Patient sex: F
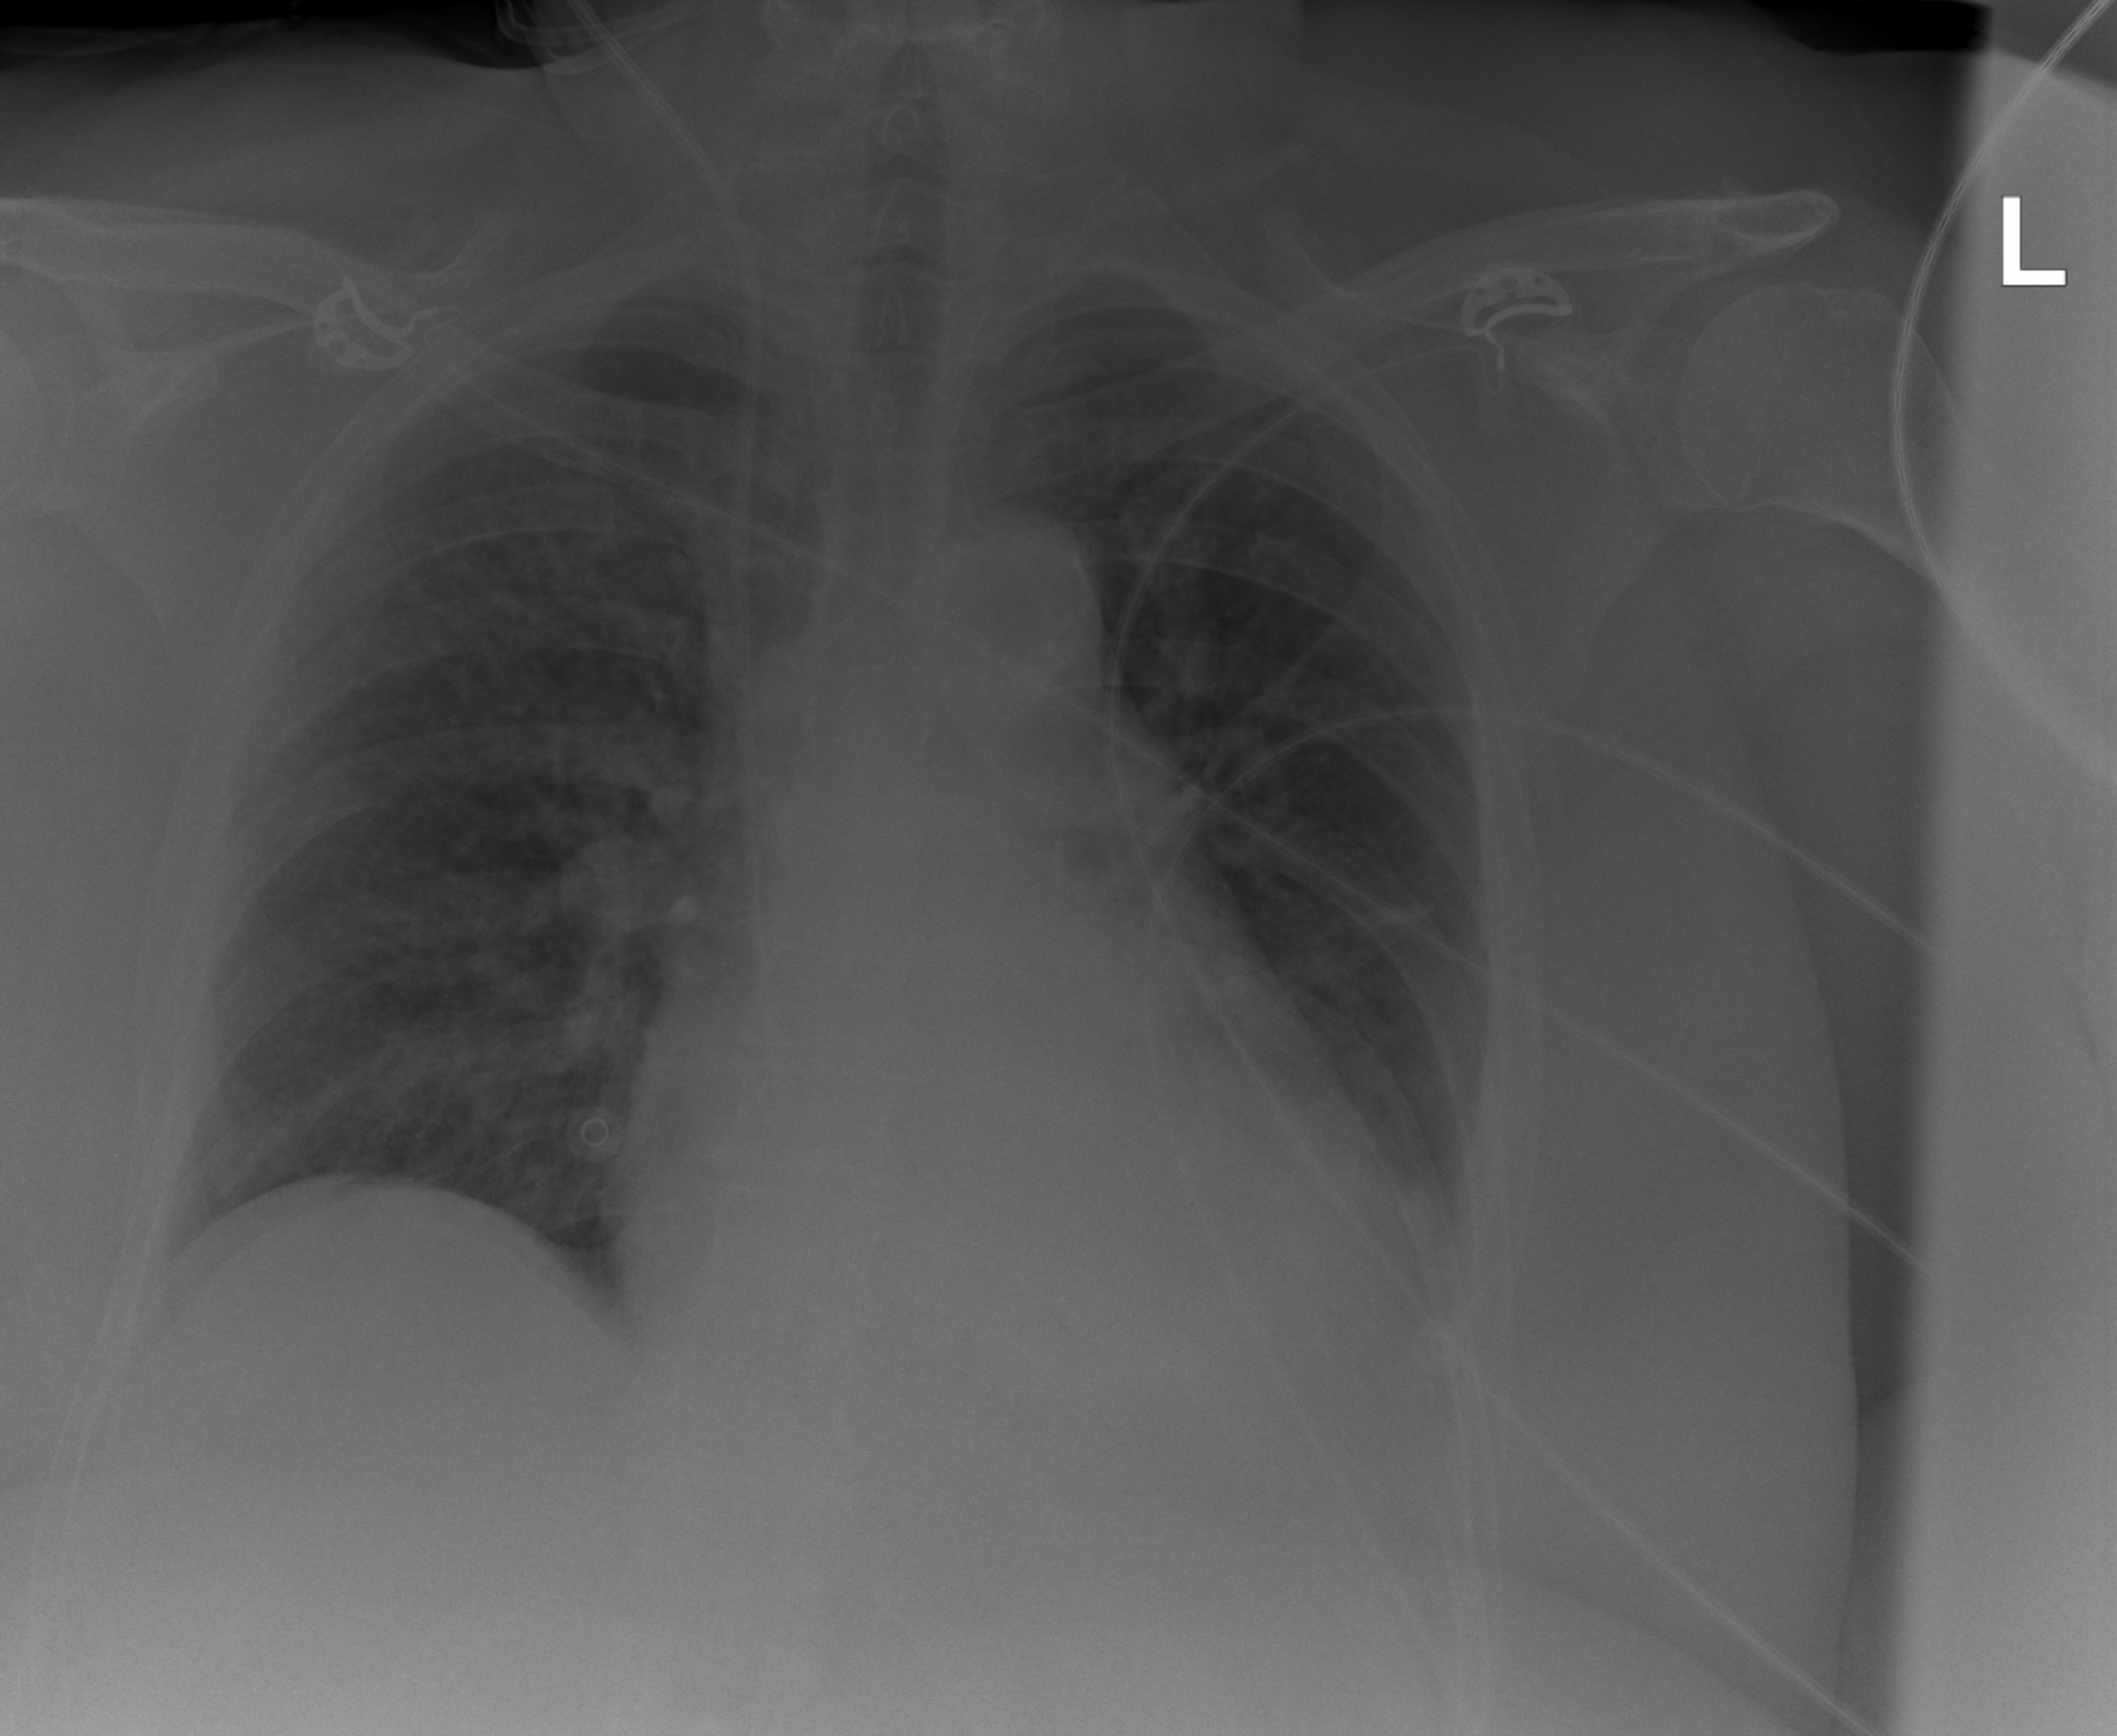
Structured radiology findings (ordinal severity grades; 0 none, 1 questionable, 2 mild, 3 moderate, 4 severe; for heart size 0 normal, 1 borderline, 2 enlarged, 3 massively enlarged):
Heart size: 2
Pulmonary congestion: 0
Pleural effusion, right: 2
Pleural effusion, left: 1
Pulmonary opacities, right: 0
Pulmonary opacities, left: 0
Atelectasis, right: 0
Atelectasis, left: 1